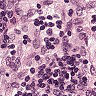
Metastatic tissue present: no